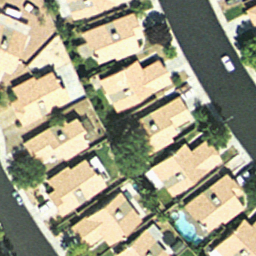
Label: residential